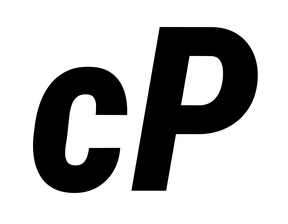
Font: Roboto-Italic_Condensed_ExtraBold_Italic